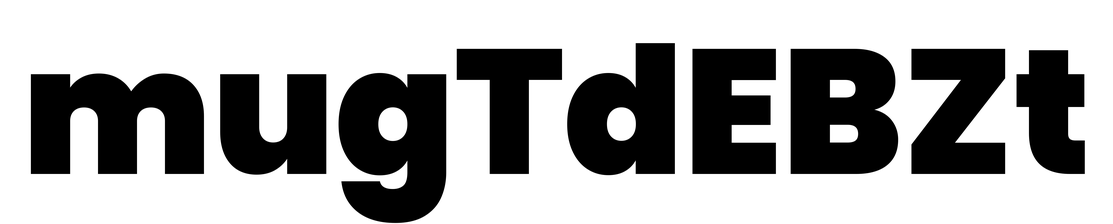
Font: Poppins-Black